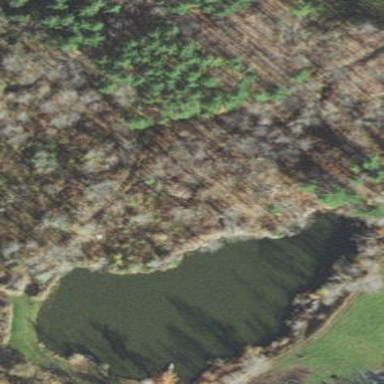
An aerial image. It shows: Pond with natural water.